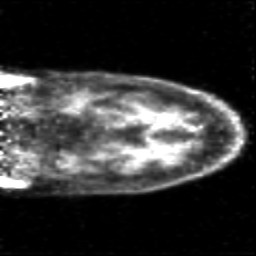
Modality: PET
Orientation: coronal
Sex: female
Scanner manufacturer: siemens